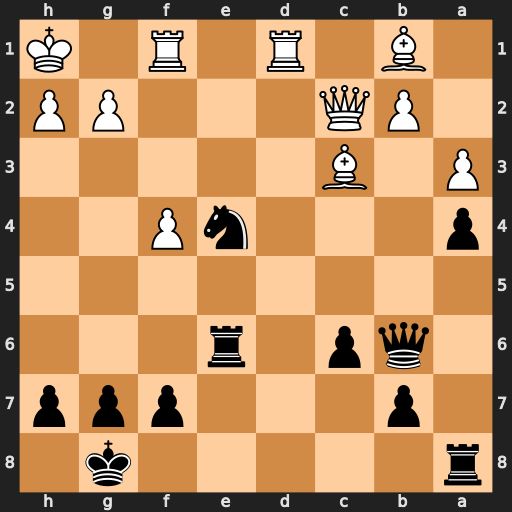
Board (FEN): r5k1/1p3ppp/1qp1r3/8/p3nP2/P1B5/1PQ3PP/1B1R1R1K
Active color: b
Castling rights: -
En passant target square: -
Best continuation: Ng3+ hxg3 Rh6#